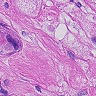
Metastatic tissue present: yes